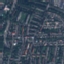
Land use / land cover class: Residential